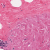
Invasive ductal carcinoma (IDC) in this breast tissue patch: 0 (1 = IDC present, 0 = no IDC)